Question: I have a scatterplot in R. Each '(x,y)' point is colored according to its 'z' value. So you can think of each point as '(x,y,z)', where '(x,y)' determines its position and 'z' determines its color along a color gradient. I would like to add two things
1. A legend on the right side showing the color gradient and what z values correspond to what colors
2. I would like to smooth all the color using some type of interpolation, I assume. In other words, the entire plotting region (or at least most of it) should become colored so that it looks like a huge heatmap instead of a scatterplot. So, in the example below, there would be lots of orange/yellow around and then some patches of purple throughout. I'm happy to further clarify what I'm trying to explain here, if need be.
Here is the code I have currently, and the image it makes.
'''
x <- seq(1,150)
y <- runif(150)
z <- c(rnorm(mean=1,100),rnorm(mean=20,50))
colorFunction <- colorRamp(rainbow(100))
zScaled <- (z - min(z)) / (max(z) - min(z))
zMatrix <- colorFunction(zScaled)
zColors <- rgb(zMatrix[,1], zMatrix[,2], zMatrix[,3], maxColorValue=255)
df <- data.frame(x,y)
x <- densCols(x,y, colramp=colorRampPalette(c("black", "white")))
df$dens <- col2rgb(x)[1,] + 1L
plot(y~x, data=df[order(df$dens),],pch=20, col=zColors, cex=1)
'''

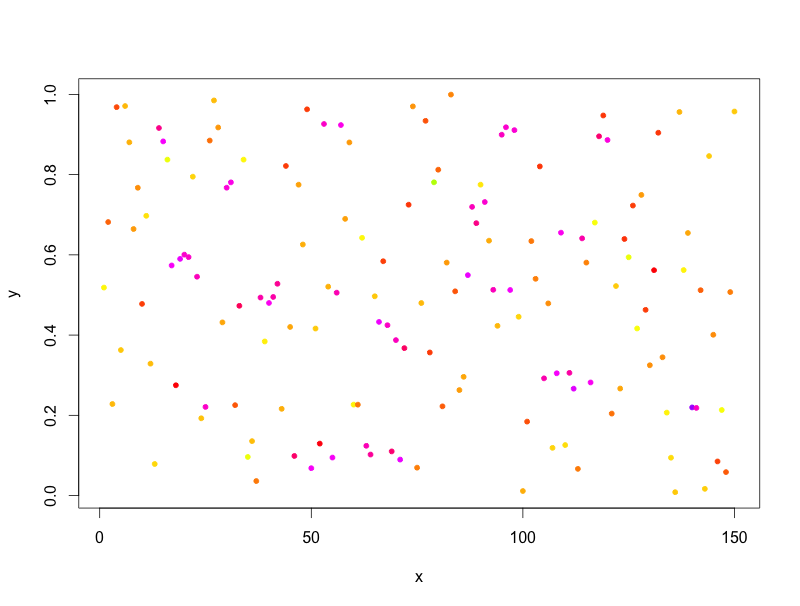
Answer: Here are some solutions using the 'ggplot2' package.
'''
# Load library
library(ggplot2)
# Recreate the scatterplot from the example with default colours
ggplot(df) +
geom_point(aes(x=x, y=y, col=dens))
# Recreate the scatterplot with a custom set of colours. I use rainbow(100)
ggplot(df) +
geom_point(aes(x=x, y=y, col=dens)) +
scale_color_gradientn(colours=rainbow(100))
# A 2d density plot, using default colours
ggplot(df) +
stat_density2d(aes(x=x, y=y, z=dens, fill = ..level..), geom="polygon") +
ylim(-0.2, 1.2) + xlim(-30, 180) # I had to twiddle with the ranges to get a nicer plot
# A better density plot, in my opinion. Tiles across your range of data
ggplot(df) +
stat_density2d(aes(x=x, y=y, z=dens, fill = ..density..), geom="tile",
contour = FALSE)
# Using custom colours. I use rainbow(100) again.
ggplot(df) +
stat_density2d(aes(x=x, y=y, z=dens, fill = ..density..), geom="tile",
contour = FALSE) +
scale_fill_gradientn(colours=rainbow(100))
# You can also plot the points on top, if you want
ggplot(df) +
stat_density2d(aes(x=x, y=y, z=dens, fill = ..density..), geom="tile",
contour = FALSE) +
geom_point(aes(x=x, y=y, col=dens)) +
scale_colour_continuous(guide=FALSE) # This removes the extra legend
'''
I attach the plots as well: